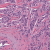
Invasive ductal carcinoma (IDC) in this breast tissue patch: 1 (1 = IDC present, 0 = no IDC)